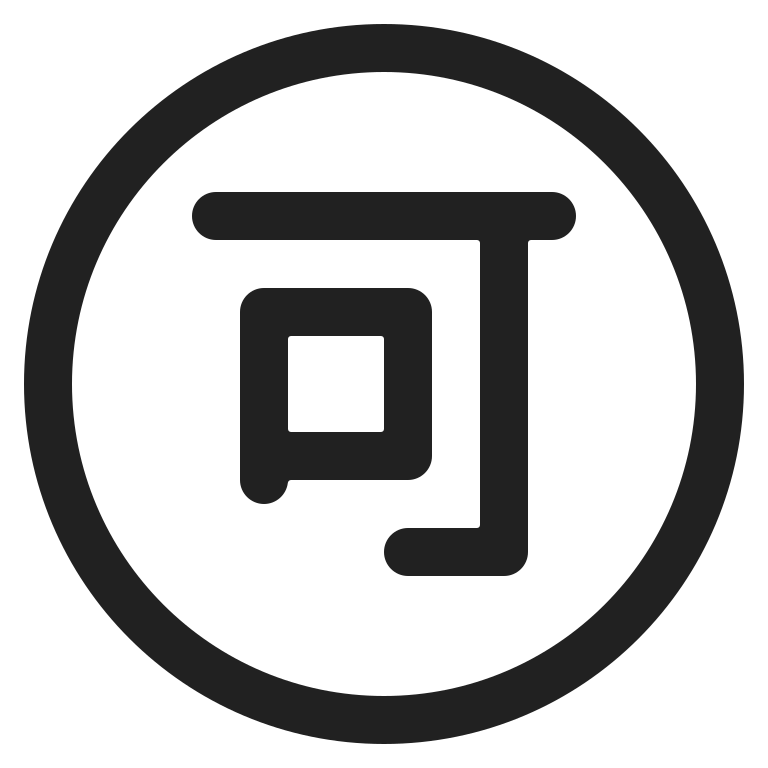
japanese acceptable button high contrast